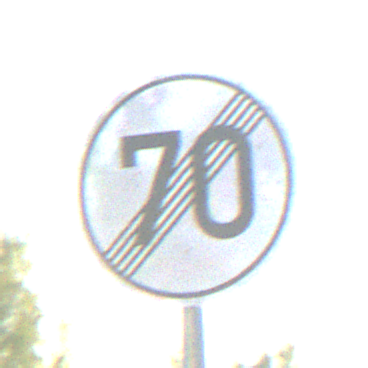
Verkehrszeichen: EndeGeschwindigkeit70
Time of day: SunriseSunset
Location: Outdoor (RoadRail)
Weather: Clear
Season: NotSpecified
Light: Natural